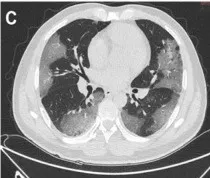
Dynamic change shown on the chest computed tomography manifestations of the patient. (C) On February 9, the infiltration had increased further.
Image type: radiology (ct)